Question: My knowledge of regular expression is very weak. I am needing help building the regular expression and try to display two notifications if user leaves title text box field empty. In my original project there is more than one text box for currency, description textarea, chekcbox, etc. But I don't want to make this example extensive so I am using only one text box.
Both notification appear if text box field is left empty but the problem is once the correct input is placed it still shows notification number two: "* Descriptive title for your post". Why is that?
'''
"required": { // Add your regex rules here, you can take telephone as an example
"regex": "none",
"alertText": "* This is required",
"alertTextCheckboxMultiple": "* Please select an option",
"alertTextCheckboxe": "* This checkbox is required",
"alertTextDateRange": "* Both date range fields are required"
},
"title": {
"regex": "none",
"alertText": "* Descriptive title for your post"
},
'''
'''
input type="text" id="ValidField" class="validate[required,custom[title]] text-input" size="60" autocomplete="off" value=""/>
'''

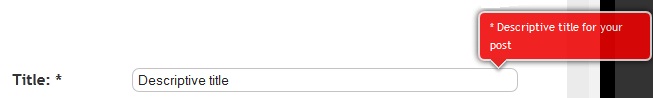
Answer: Looking at your markup, it appears that the 'regex' is currently set to match the word 'none' when it validates the title.
The <URL> section at the Validation plugin webpage explains that this value is a 'regex' pattern per your forms Title requirements.
Although that 'regex' example allows letters only, a different 'regex' pattern can be used to include numbers, symbols, etc. per your forms requirements.
This <URL> may be useful in testing to create the right regex.
For example, a 'regex' for the Title to make sure it has something would be:
'/^(\S+)/'
This 'regex' would allow the Title to have letters, space, and numbers: '/^[a-zA-Z0-9\ ']+$/'